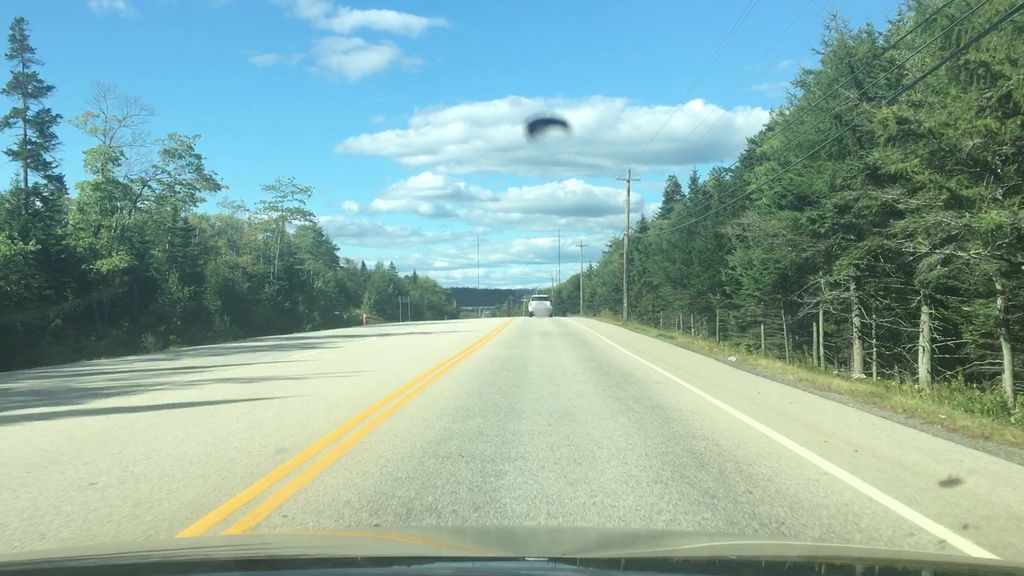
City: halifax